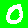
Digit: 0